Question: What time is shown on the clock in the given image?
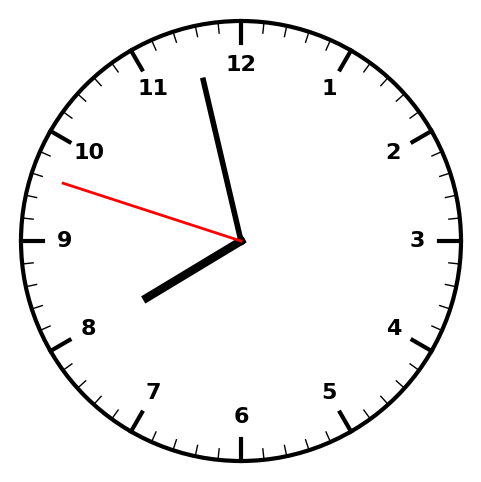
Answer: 07:57:48